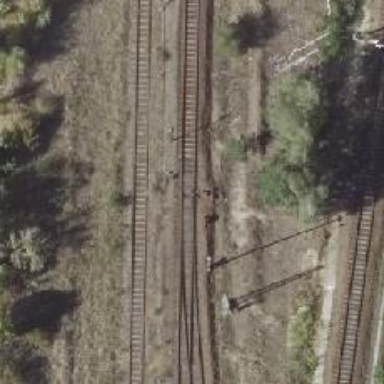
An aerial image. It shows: Railway switch.